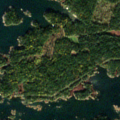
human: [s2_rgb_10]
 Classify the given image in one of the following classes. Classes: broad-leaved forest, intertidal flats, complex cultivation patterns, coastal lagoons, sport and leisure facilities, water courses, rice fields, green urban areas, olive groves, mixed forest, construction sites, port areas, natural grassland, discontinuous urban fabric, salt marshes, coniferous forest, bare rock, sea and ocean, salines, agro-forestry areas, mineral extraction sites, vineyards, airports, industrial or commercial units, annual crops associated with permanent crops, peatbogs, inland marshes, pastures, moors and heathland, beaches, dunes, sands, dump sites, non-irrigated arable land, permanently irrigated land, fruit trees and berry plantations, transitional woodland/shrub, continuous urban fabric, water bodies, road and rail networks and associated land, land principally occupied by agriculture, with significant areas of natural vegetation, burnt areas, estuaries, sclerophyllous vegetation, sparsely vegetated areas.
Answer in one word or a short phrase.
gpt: coniferous forest, mixed forest, sea and ocean